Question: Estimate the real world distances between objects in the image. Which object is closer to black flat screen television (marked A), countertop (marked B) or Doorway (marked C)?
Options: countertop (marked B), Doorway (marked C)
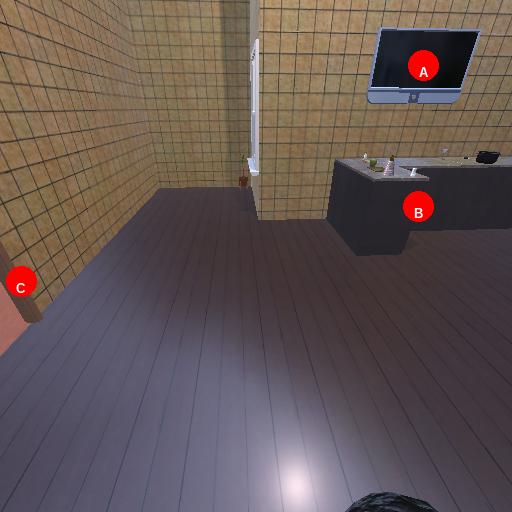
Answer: countertop (marked B)